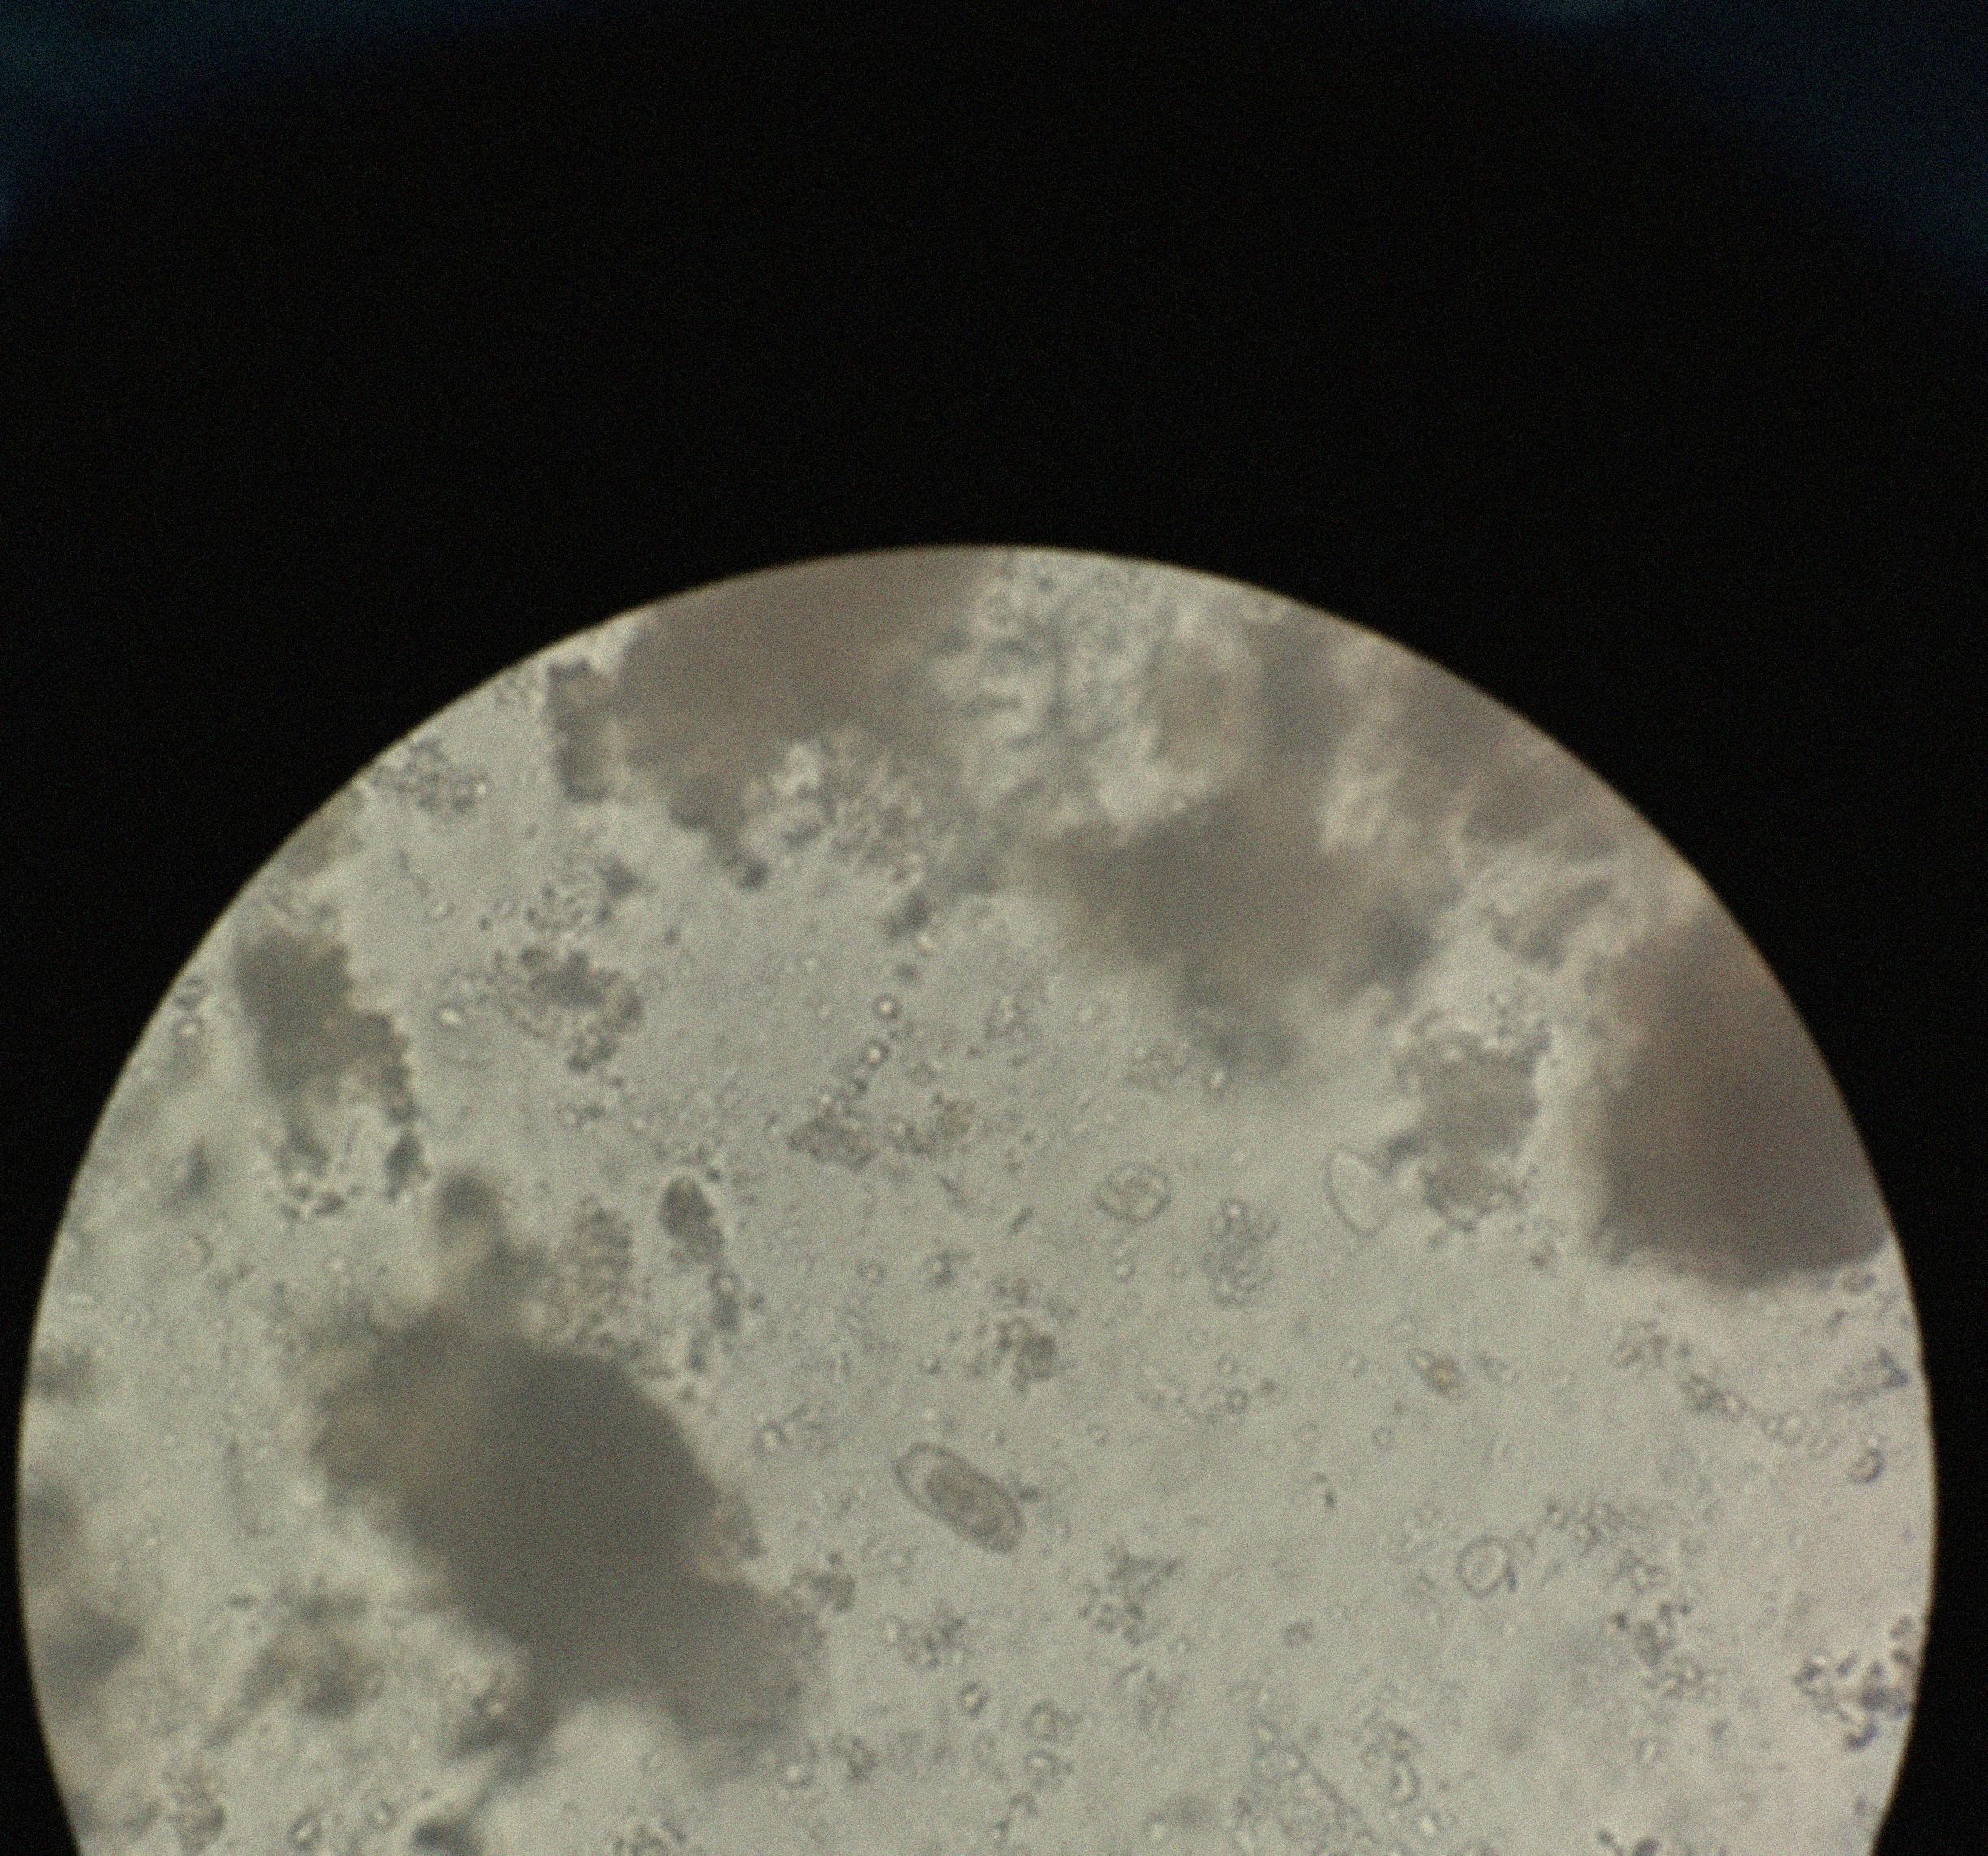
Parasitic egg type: Capillaria philippinensis